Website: bh-photo
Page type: customer-info-address
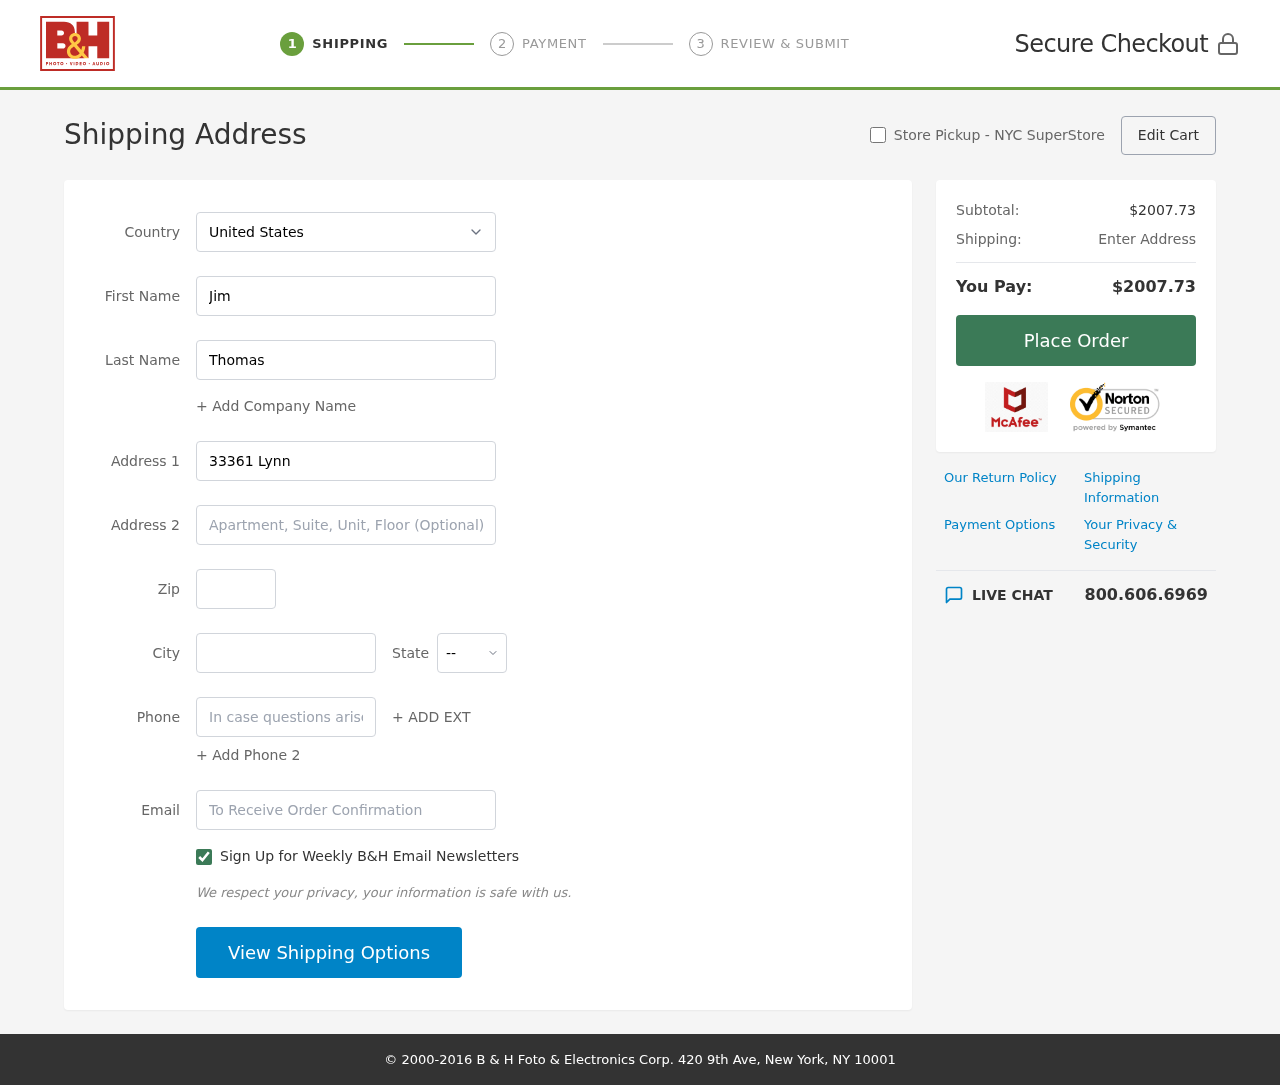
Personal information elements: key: PII_CITY
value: Russellport
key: PII_COUNTRY
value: United States
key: PII_EMAIL
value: jim.thomas@hotmail.com
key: PII_FIRSTNAME
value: Jim
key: PII_LASTNAME
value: Thomas
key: PII_PHONE
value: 9033004512
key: PII_POSTCODE
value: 97108
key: PII_STATE_ABBR
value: ND
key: PII_STREET
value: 33361 Lynn Highway
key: PII_STREET2
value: Suite 278
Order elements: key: ORDER_SUBTOTAL
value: $2007.73
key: ORDER_TOTAL
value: $2007.73